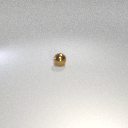
small brown metal sphere